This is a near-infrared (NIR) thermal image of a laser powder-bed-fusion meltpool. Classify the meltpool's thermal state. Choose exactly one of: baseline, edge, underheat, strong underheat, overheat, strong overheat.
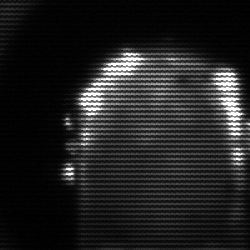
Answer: baseline